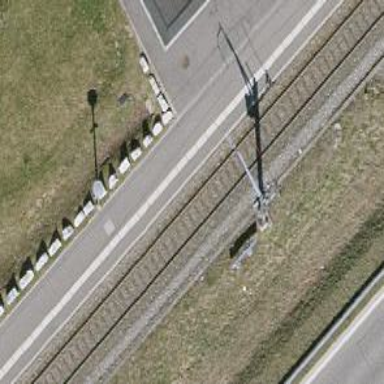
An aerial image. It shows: Public transport stop position along the railway.